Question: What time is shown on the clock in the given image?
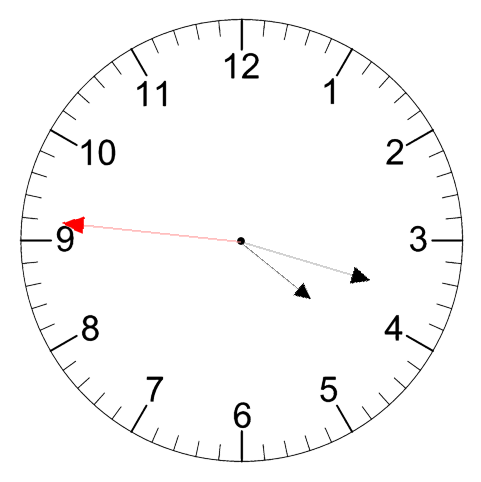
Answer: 04:17:46